Question: How do I stretch the 'TextView' so it fills the entire 'TableRow' height? Here is a screenshot of what I'm getting right now,

I want the 'TextView' to expand with the 'TableRow'.
Here is how I create the row:
'''
row = new TableRow(this);
desc = new TextView(this);
desc.setBackgroundResource(R.drawable.borders);
desc.setTypeface(Typeface.SERIF, Typeface.BOLD);
desc.setText("Production Date");
desc.setLayoutParams(new TableRow.LayoutParams(TableRow.LayoutParams.MATCH_PARENT));
String date = gendataObj.getString("date");
text = new TextView(this);
text.setBackgroundResource(R.drawable.borders);
text.setText(date);
text.setGravity(Gravity.LEFT);
text.setLayoutParams(new TableRow.LayoutParams(TableRow.LayoutParams.MATCH_PARENT));
row.addView(desc);
row.addView(text);
table.addView(row, new TableLayout.LayoutParams(
TableRow.LayoutParams.WRAP_CONTENT, TableRow.LayoutParams.WRAP_CONTENT));
'''
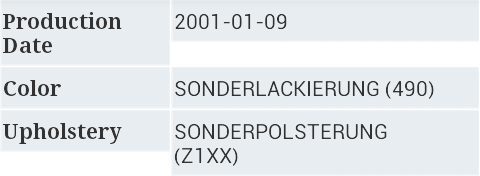
Answer: Change:
'''
text.setLayoutParams(new TableRow.LayoutParams(TableRow.LayoutParams.MATCH_PARENT));
'''
to:
'''
text.setLayoutParams(new TableRow.LayoutParams(TableRow.LayoutParams.MATCH_PARENT, TableRow.LayoutParams.MATCH_PARENT));
'''
Because otherwise, you don't specify height (just width), which by default will remain as 'WRAP_CONTENT' which causes your 'TextView' to be as heigh as it's content (text).